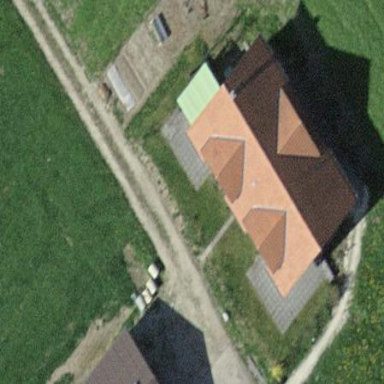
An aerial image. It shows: Farm building.